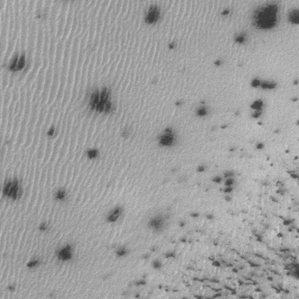
Label: frost